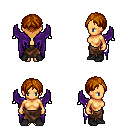
a pixel art fantasy rpg character, female body template, human, tanned skin, purple wings, robe skirt, brunette parted hairstyle, black shoes, four views (front, back, left, right), 2x2 character sprite sheet, small pixel art, hard edges, no anti-aliasing